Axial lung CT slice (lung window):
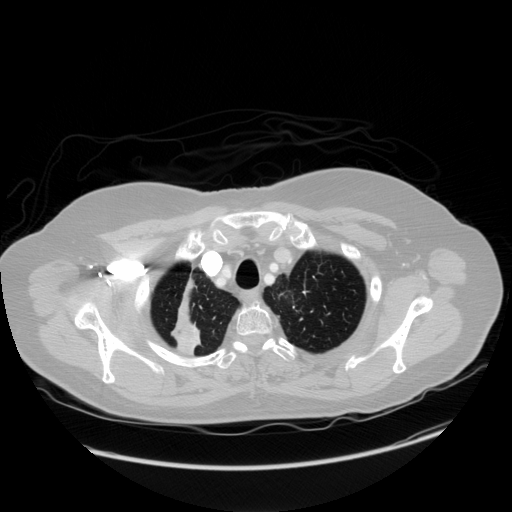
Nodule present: no